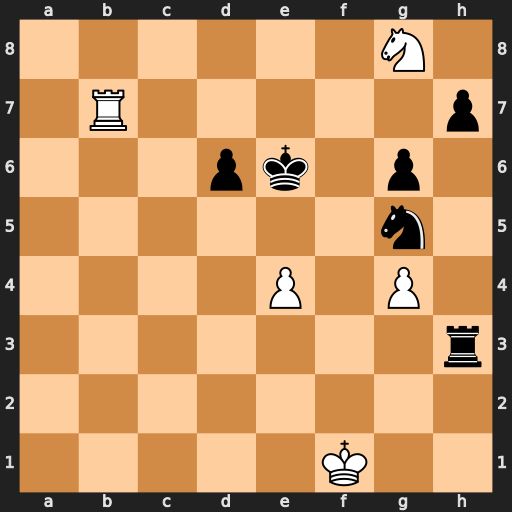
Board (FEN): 6N1/1R5p/3pk1p1/6n1/4P1P1/7r/8/5K2
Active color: w
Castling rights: -
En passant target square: -
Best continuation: Re7#